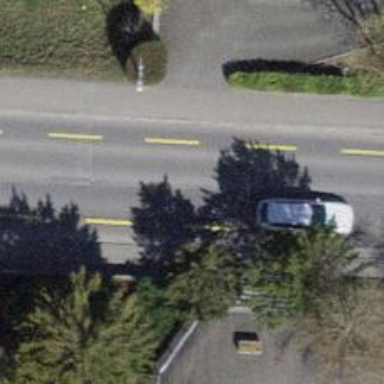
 featuring both sidewalks and cycle lane."